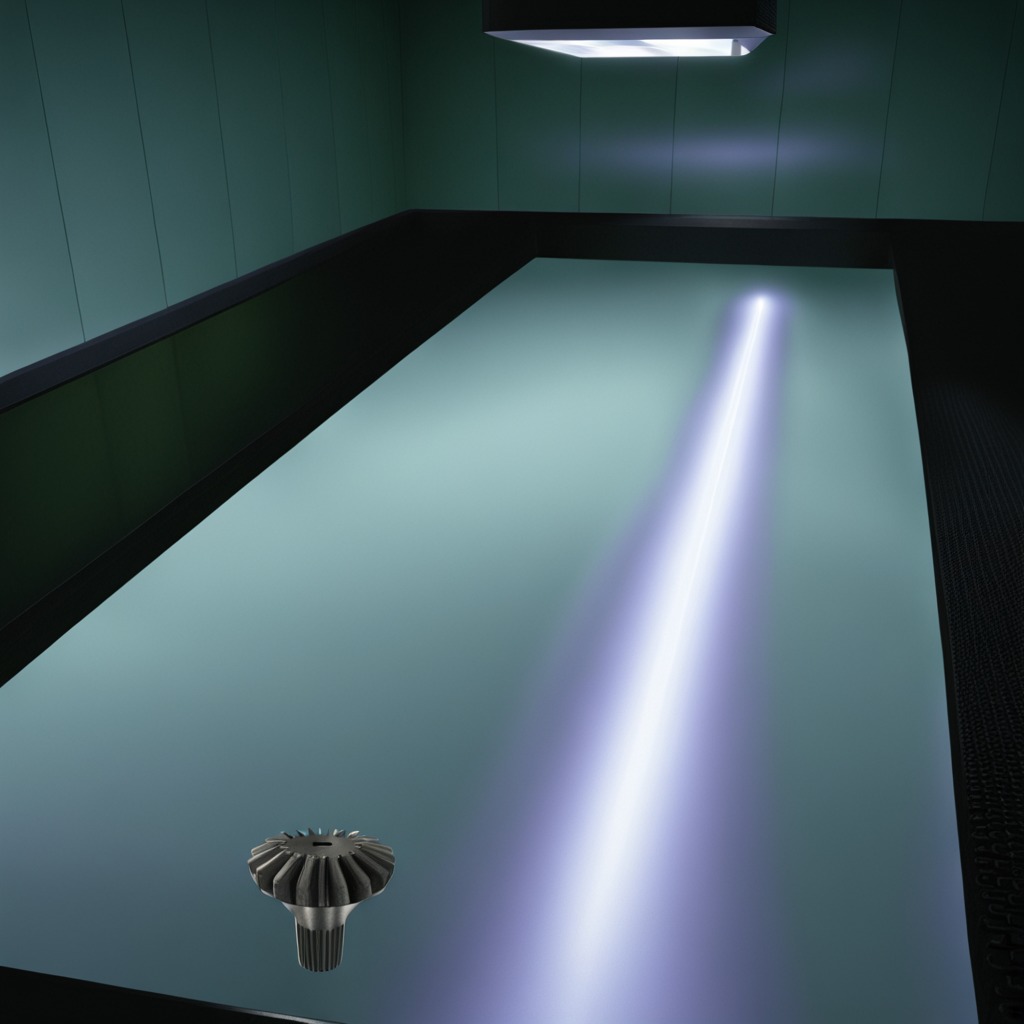
A steel gear with teeth is lying on a clean empty table in a railway signal maintenance room lit by harsh overhead fluorescents photorealistic surface textures crisp shadows high dynamic range.